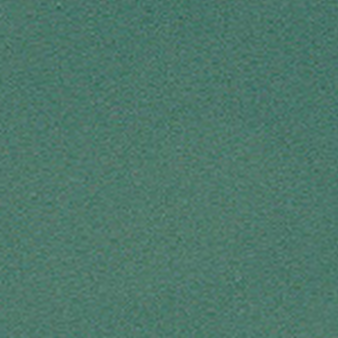
Label: other